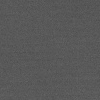
Atmospheric dust classification: dusty